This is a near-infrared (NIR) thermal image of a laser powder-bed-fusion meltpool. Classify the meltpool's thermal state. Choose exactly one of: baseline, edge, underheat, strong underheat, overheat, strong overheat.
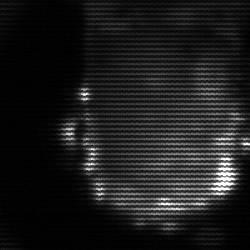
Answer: baseline